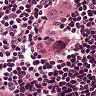
Metastatic tissue present: yes